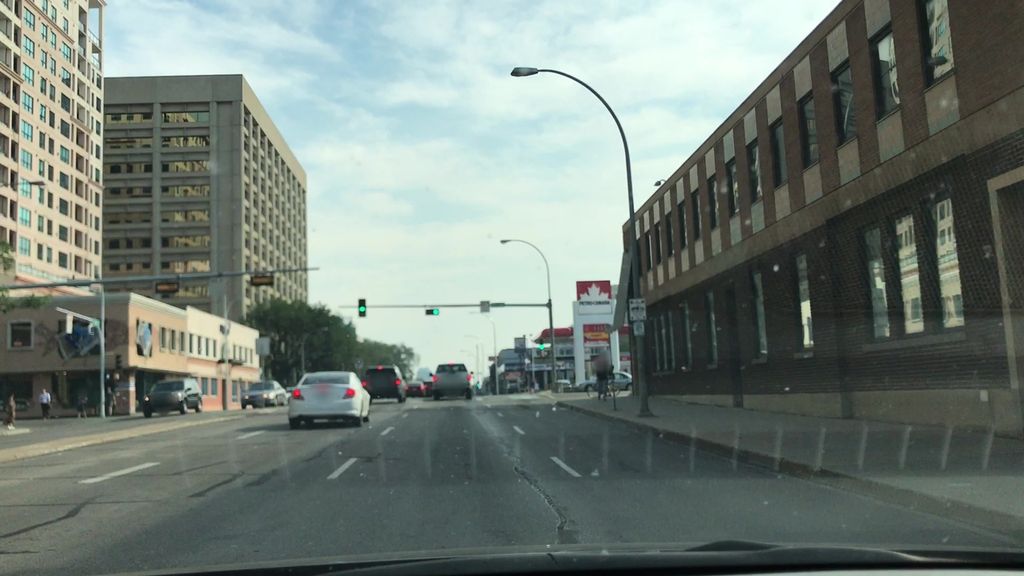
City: edmonton